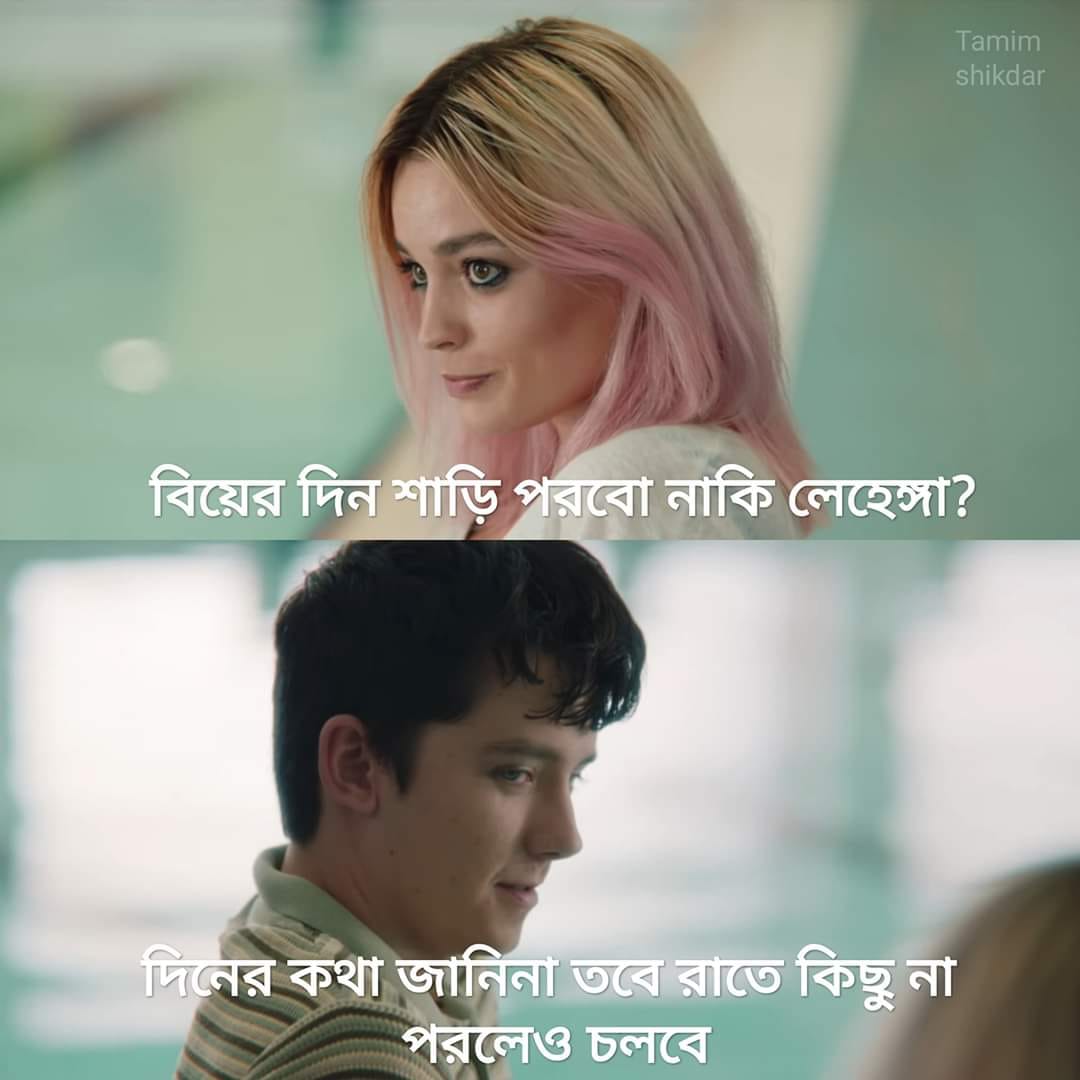
Caption: বিয়ের দিন শাড়ি পরবো নাকি লেহেঙ্গা ?    দিনের কথা জানিনা তবে রাতে কিছু না পরলেও চলবে
Label: non-hate